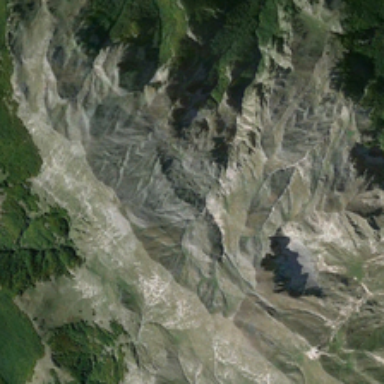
It is a large piece of mountain with a lake .